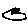
Label: bird